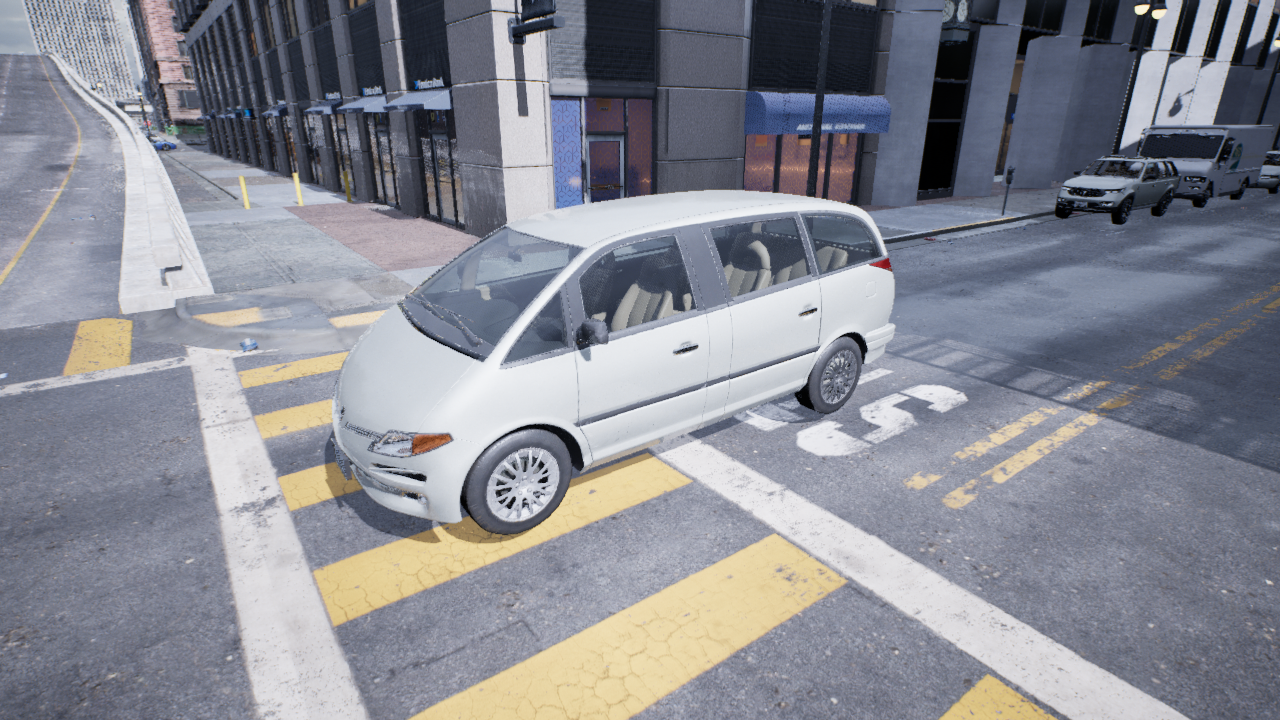
Venue: residential
Lighting: overcast
Vehicle rig: minivan